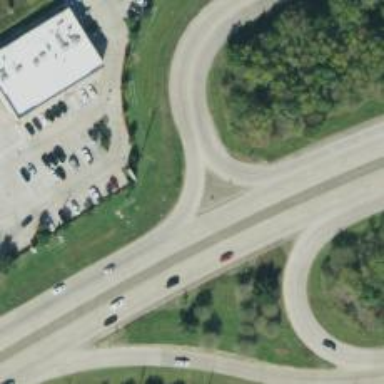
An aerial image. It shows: Secondary link road.